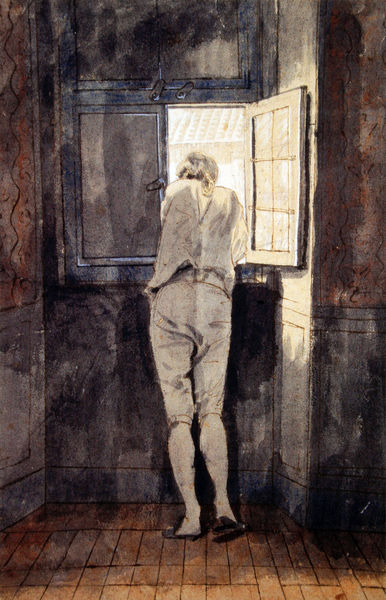
Titel: Goethe am Fenster seiner Wohnung am Corso in Rom (1787)
Künstler: Christian Philipp Koester
Standort: Frankfurt am Main
Institution: Freies Deutsches Hochstift, Frankfurter Goethe-Museum
Schlagwörter: blau, dunkel, mann, schatten, weiß, aquarell, ocker, braun, fenster, frau, glas, grau, hell, licht, raum, rücken, schwarz, skizze, zimmer, ausblick, blick, dach, gürtel, rot, karriert, hemd, hose, wand, falten, mensch, rahmen, stehen, stein, innenraum, gitter, sonne, boden, haare, interieur, innen, gebeugt, ecke, italien, parkett, schuhe, sonnenlicht, violett, linien, dielen, ausschau, luft, tapete, draussen, zopf, schmal, junge, waden, weste, striche, strümpfe, fugen, nische, fensterladen, lichtstrahl, offen, fensterkreuz, scheiben, scheibe, fliesen, kacheln, dielenboden, entwurf, kunst, glasscheibe, rückansicht, sims, pantoffel, schlappen, mansarde, strumpfhose, aussen, kniebundhose, geöffnet, fensterflügel, goethe, gemölde, pantoffeln, raster, bund, mozart, hinteransicht, coloriert, hinausschauen, riegel, hsoe, dachh, nmann, blick nach draußen, eingezwengt, skizze unfertig, drinne, zu, sturm und drabng